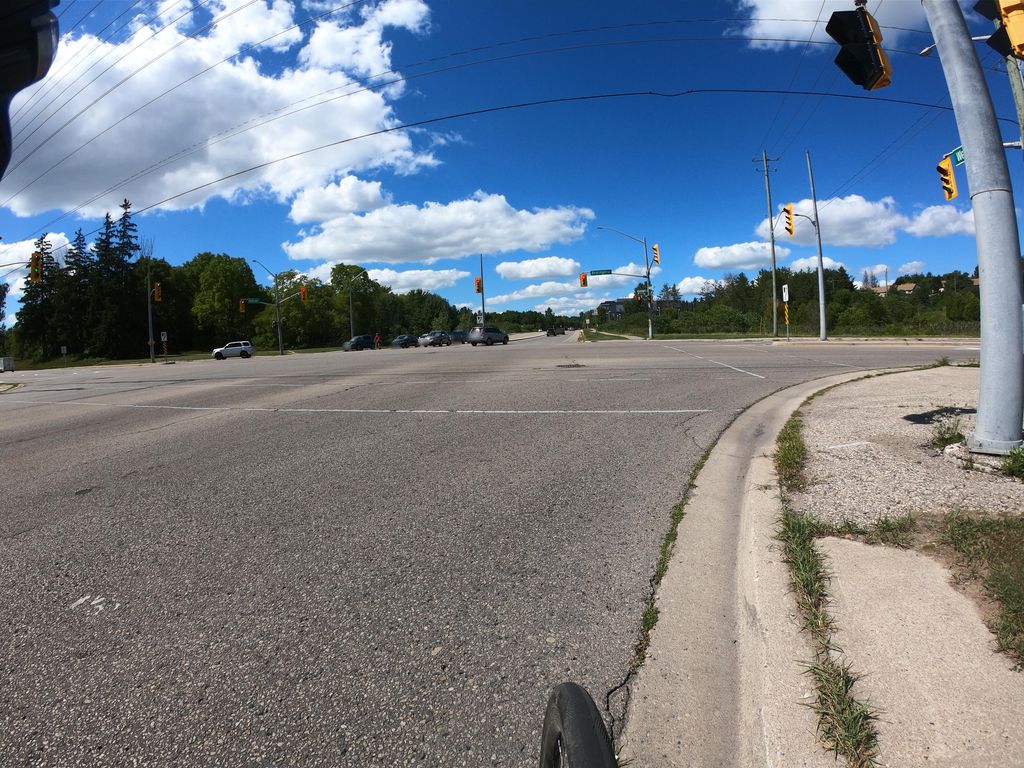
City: kitchener-waterloo